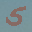
Label: 5